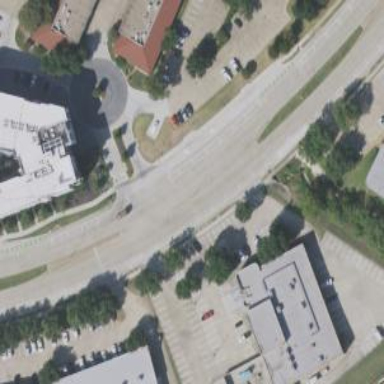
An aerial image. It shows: Service road.